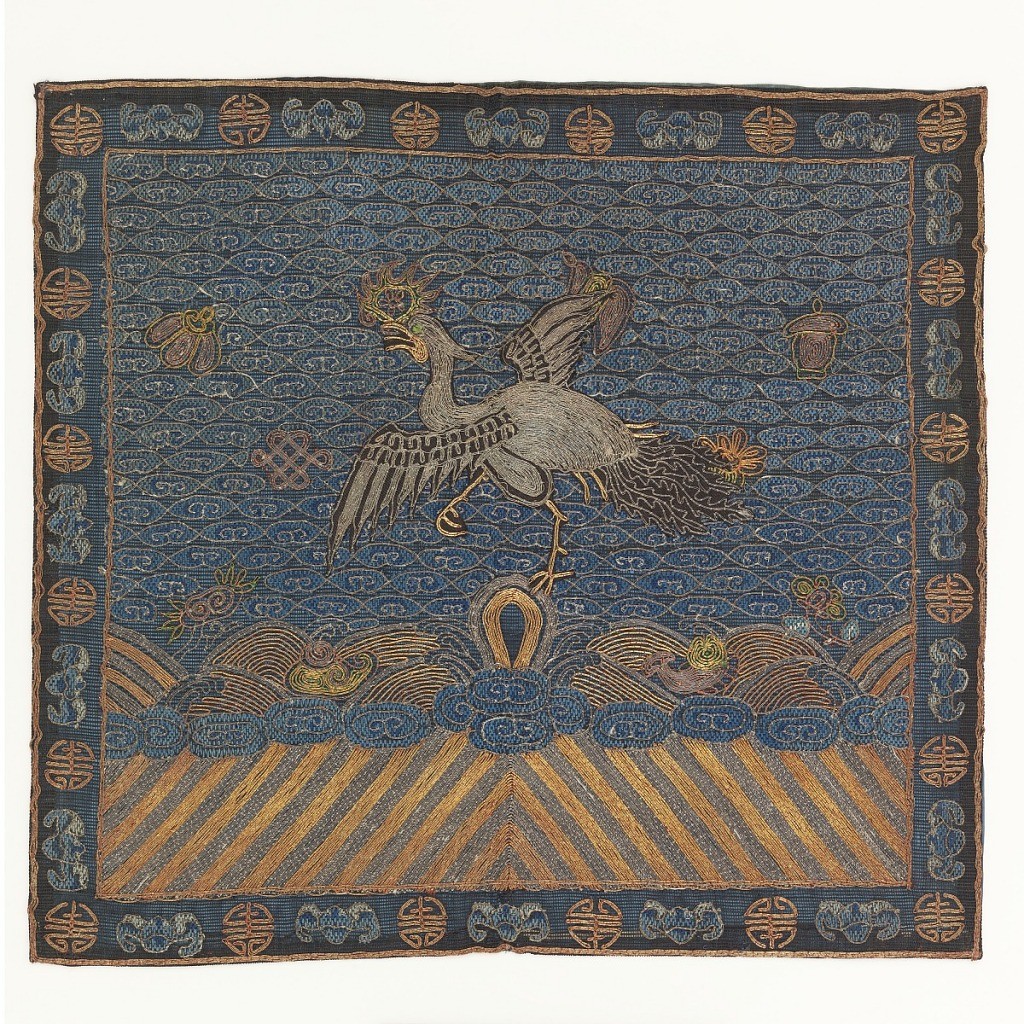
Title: Rank badge
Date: mid- 19th century
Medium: silk and metallic embroidery on silk foundation Technique: embroidered with satin and couching stitches on gauze weave
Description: Rank badge for a civil official of the fifth rank. Embroidered silk and metallic yarns showing a silver pheasant on a ground of clouds, surrounded by auspicious symbols. Diagonal lines at the bottom signify the ocean.